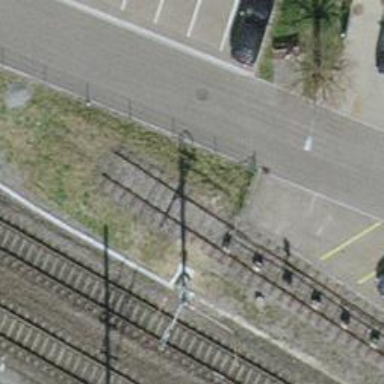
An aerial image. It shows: Railway buffer stop.